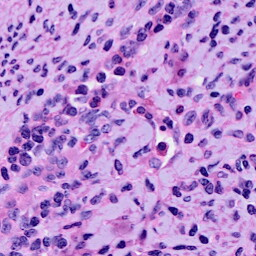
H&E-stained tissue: Cervix